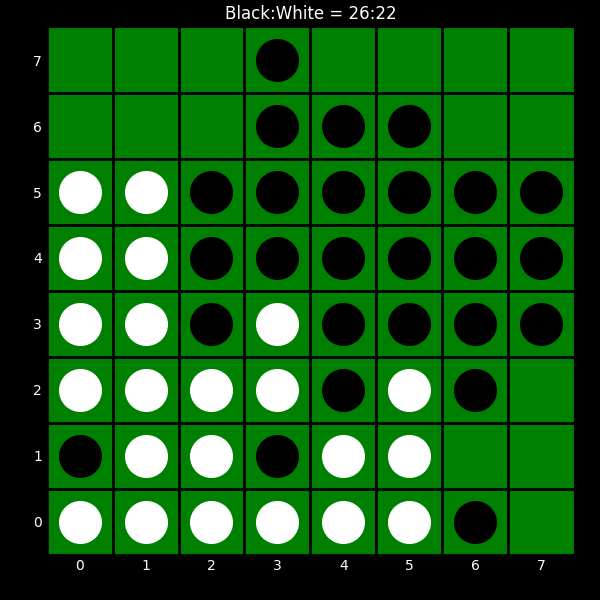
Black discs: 26
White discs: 22